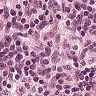
Metastatic tissue present: no